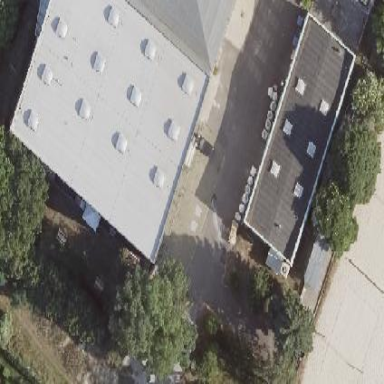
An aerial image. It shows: Commercial building with skillion roof shape. Adjacent to the building is sports hall.